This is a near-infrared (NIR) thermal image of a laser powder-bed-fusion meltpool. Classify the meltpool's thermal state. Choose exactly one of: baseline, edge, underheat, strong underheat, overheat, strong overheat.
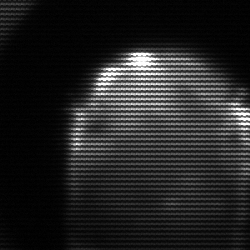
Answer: edge